Field crop: maize
Growth stage: 2
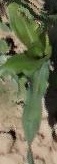
Species: maize